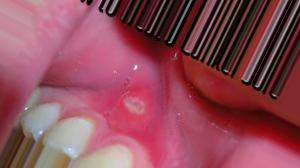
Condition: Mouth Ulcer